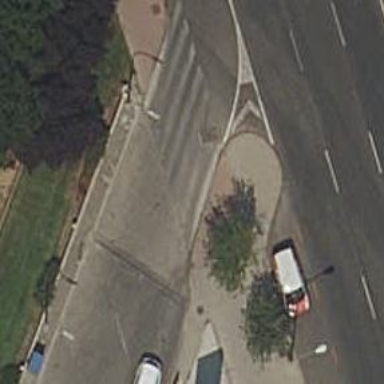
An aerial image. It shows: Uncontrolled road crossing.